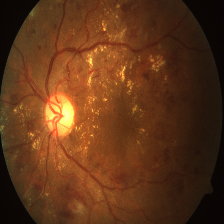
Diabetic retinopathy grade: Severe